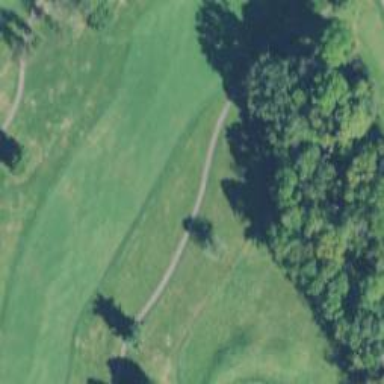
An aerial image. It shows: Golf hole.